Field crop: tomato
Growth stage: 1
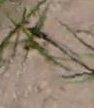
Species: cyperus